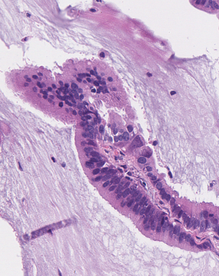
Tumor epithelial tissue: yes
Tumor-associated stroma tissue: yes
Normal tissue: no